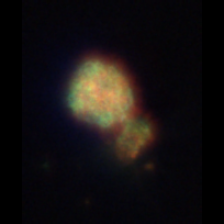
Taxon: Unknown_detritus
Group: Unknown